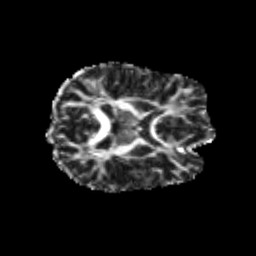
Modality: FA
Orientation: axial
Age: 18
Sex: female
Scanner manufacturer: siemens
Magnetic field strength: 3 T
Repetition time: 3.5 s
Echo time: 0.104 s